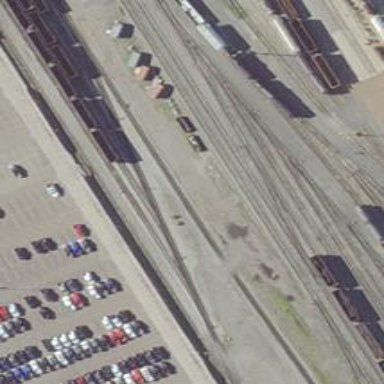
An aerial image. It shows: Railway yard.